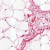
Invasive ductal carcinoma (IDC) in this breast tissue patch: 0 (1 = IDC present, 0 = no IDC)